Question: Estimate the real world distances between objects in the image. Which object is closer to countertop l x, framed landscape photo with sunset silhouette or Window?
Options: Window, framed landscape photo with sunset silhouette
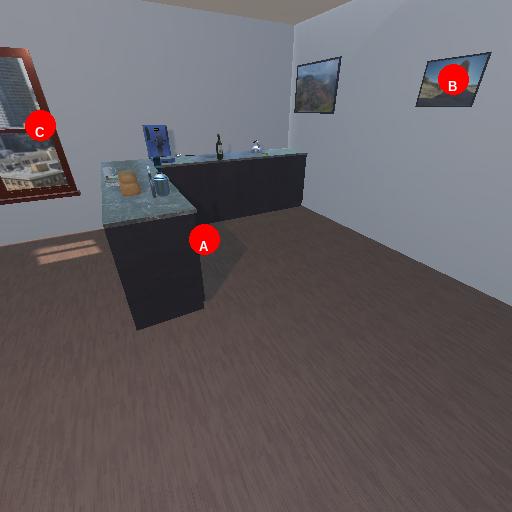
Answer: Window